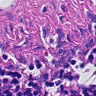
Metastatic tissue present: yes